Question: I would like to ask how can we debug cuda kernel that is called from a mexfunction with VS 2010 and Nsight. I followed the instructions in <URL> but the attach button is not enabled in order to attach matlab.
PS: Win 7 64x, Matlab 2011 x64, VS 2010, CUDA SDK 5.5 64x, Nsight 3.1 64x, GForce 9600.

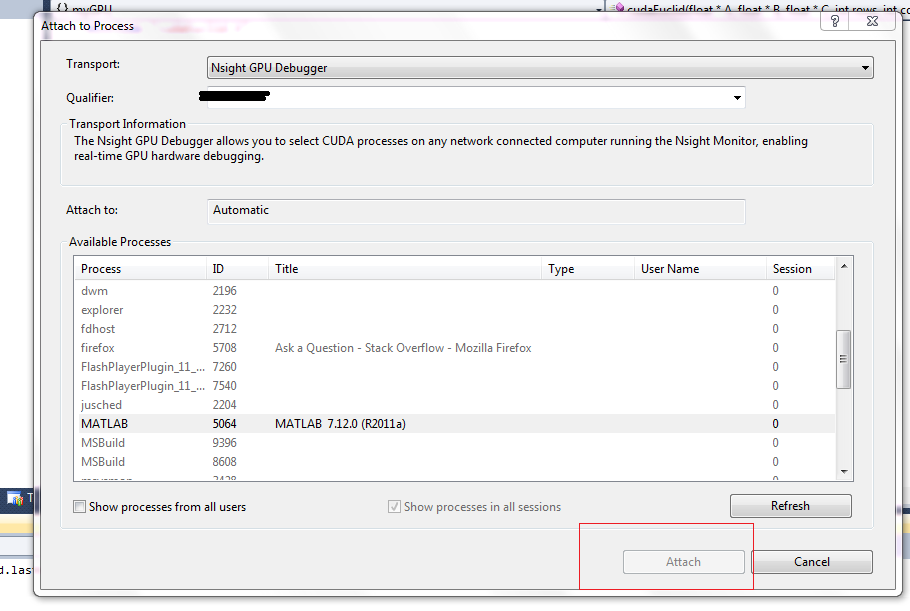
Answer: 1. Open Nsight Monitor Nsight Visual Studio Edition 3.1 -> Nsight Monitor
2. Go the Nsight Monitor Options (on the left of taskbar) -> CUDA -> Use this Monitor for CUDA attach ->true
3. Add environmental variable NSIGHT_CUDA_DEBUGGER = 1 via Advance System Settings -> Environmental Variables and add the aforementioned variable both in User and System variables in the two panels.
4. Start Matlab and Visual Studio and try to attach Matlab with the Nsight debugger and qualifier the Computer name and that it is.
Tested on Matlab 2011a 64x and VS 2010 with SP1.